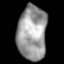
Tissue: lung
Cell type: Epithelial cells
Senescence score: 0.2189
Nuclear area (px): 1566
Mean DAPI intensity: 154.835